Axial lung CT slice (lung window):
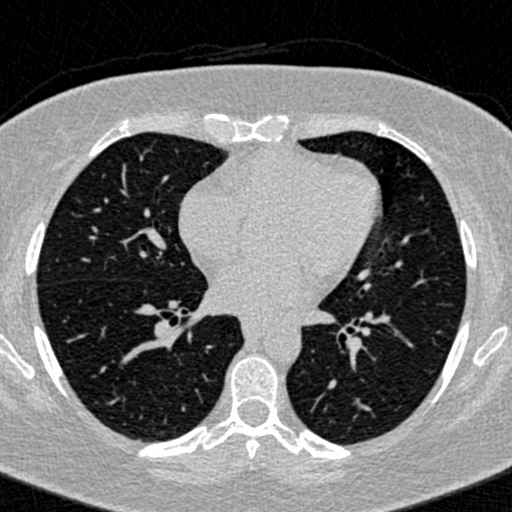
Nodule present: no